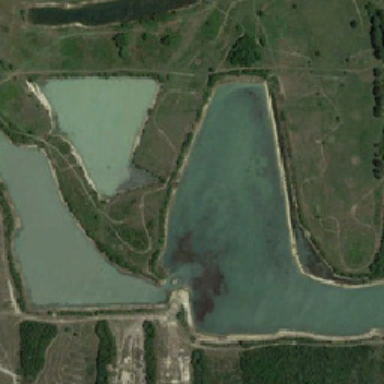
Irregular polygonal pond and triangular pond are surrounded by green meadows .